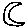
Label: moon